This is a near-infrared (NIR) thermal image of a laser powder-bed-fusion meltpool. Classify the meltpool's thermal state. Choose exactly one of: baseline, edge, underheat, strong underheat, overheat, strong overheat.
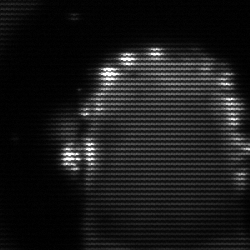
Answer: baseline